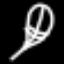
Label: leaf